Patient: sex M, age 46
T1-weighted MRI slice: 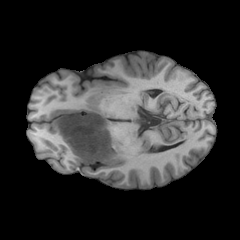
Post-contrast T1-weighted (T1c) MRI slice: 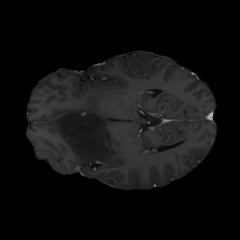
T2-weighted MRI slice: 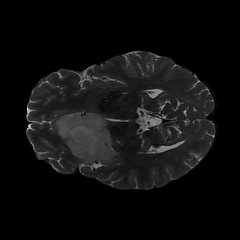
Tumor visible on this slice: yes
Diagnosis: Astrocytoma, IDH-mutant
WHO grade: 2